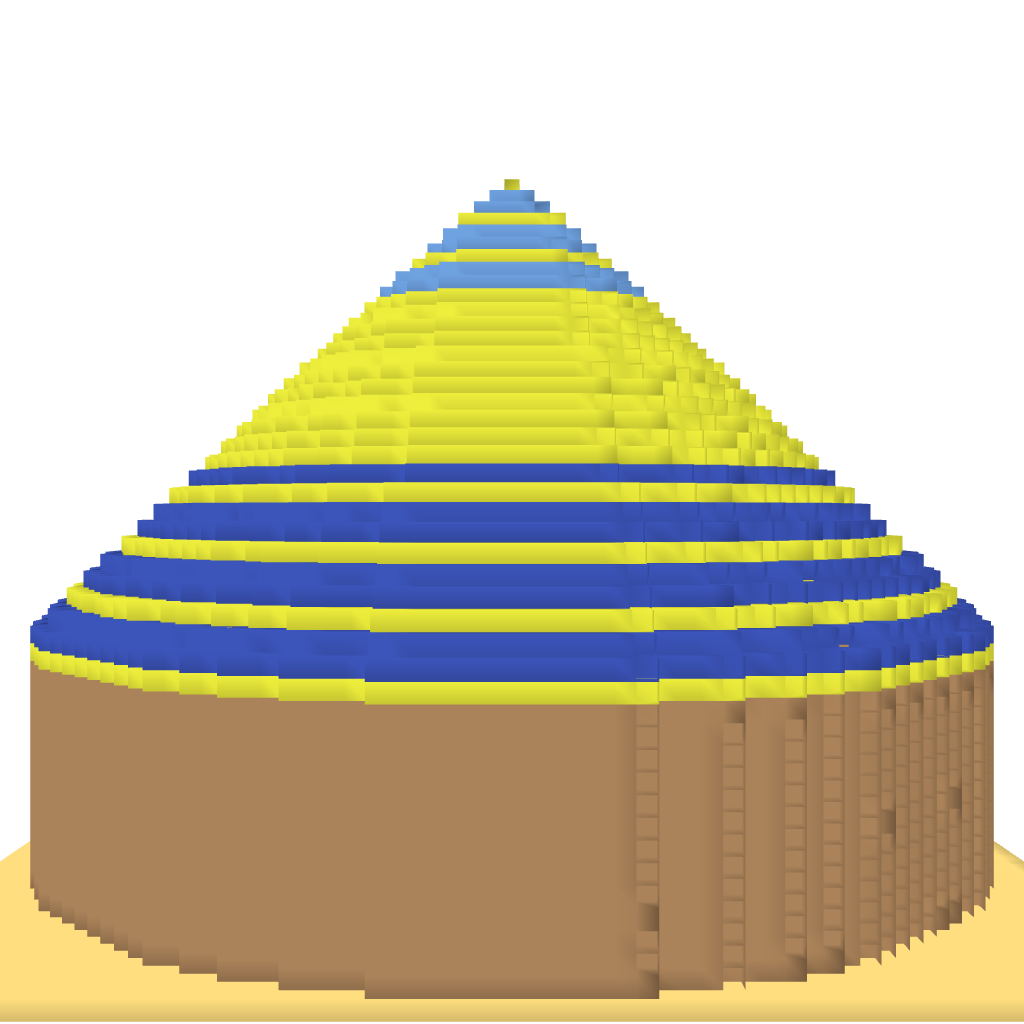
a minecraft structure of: Arena good quality